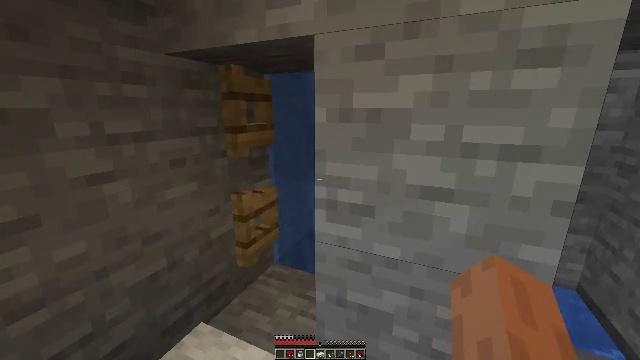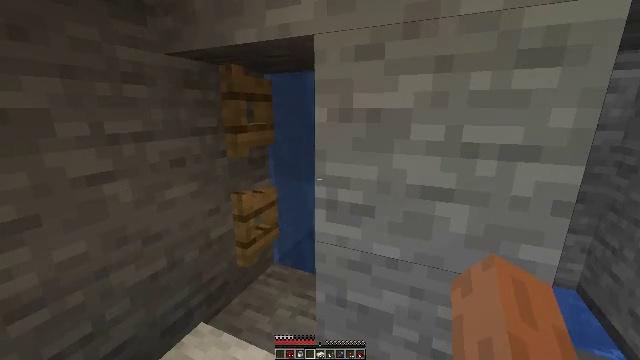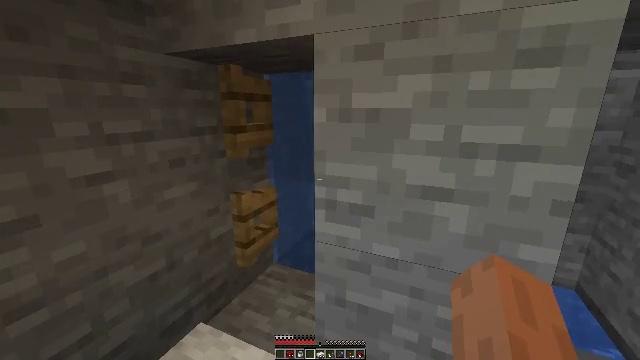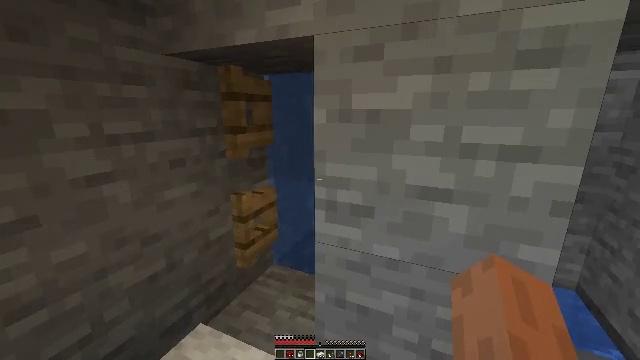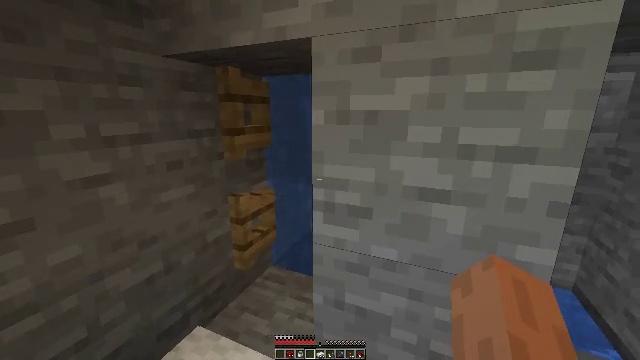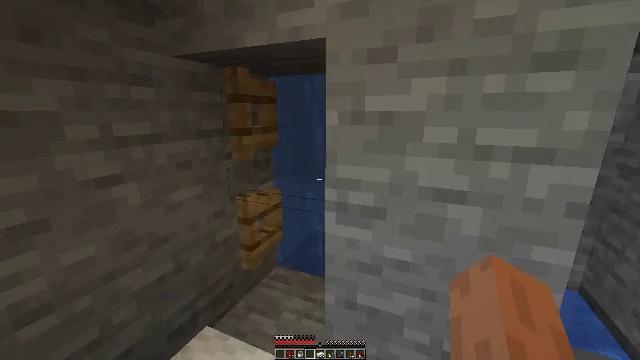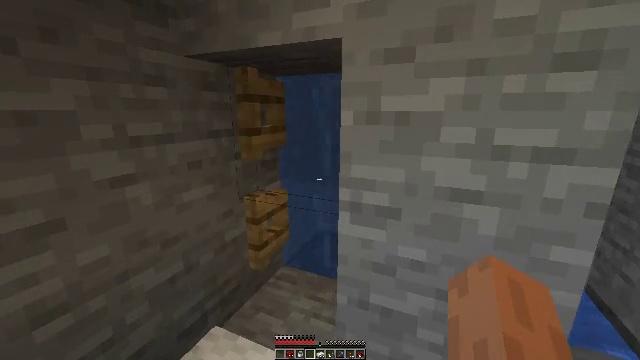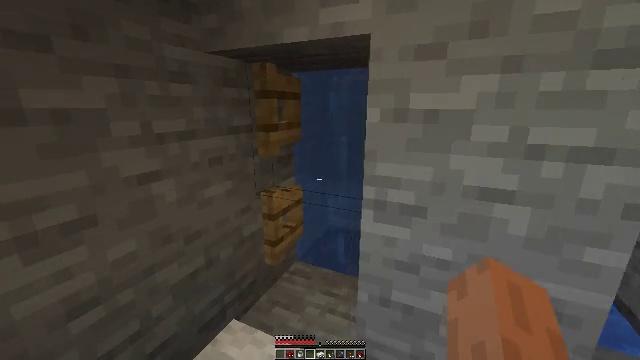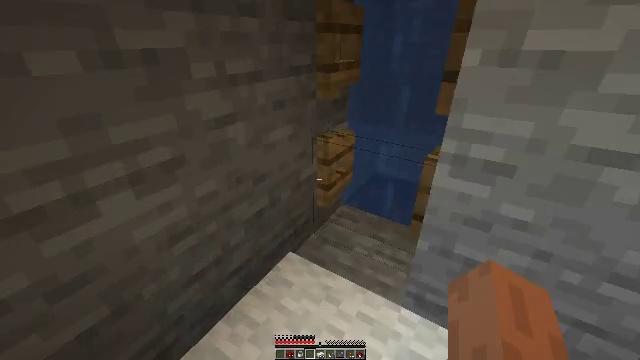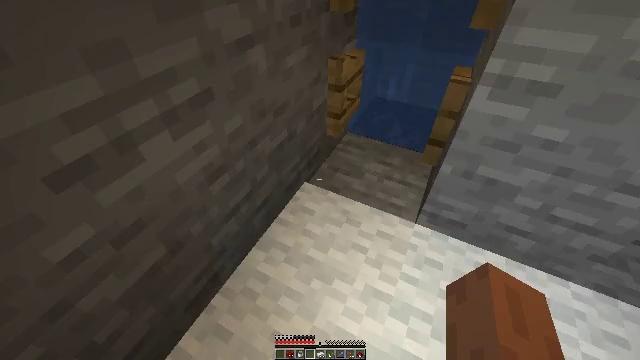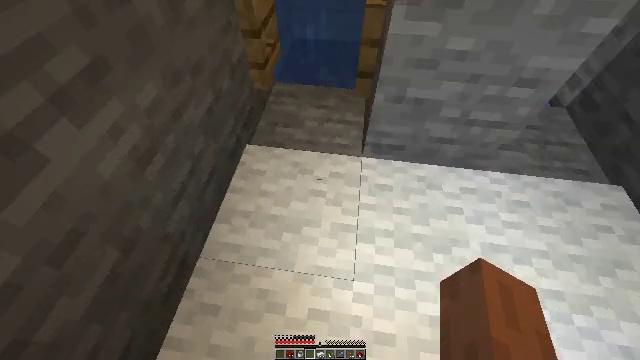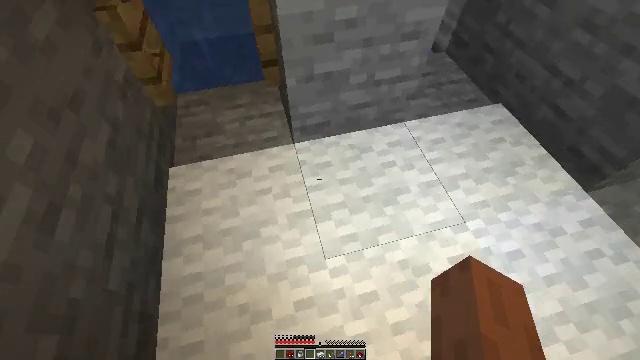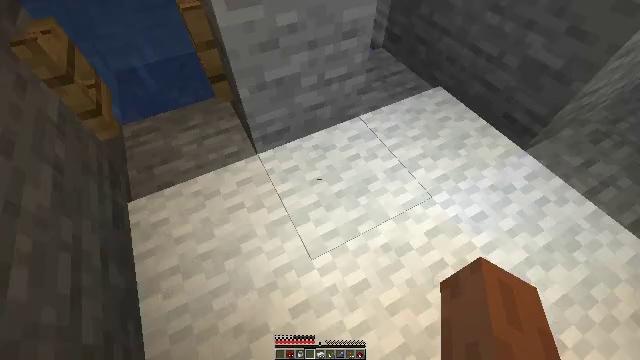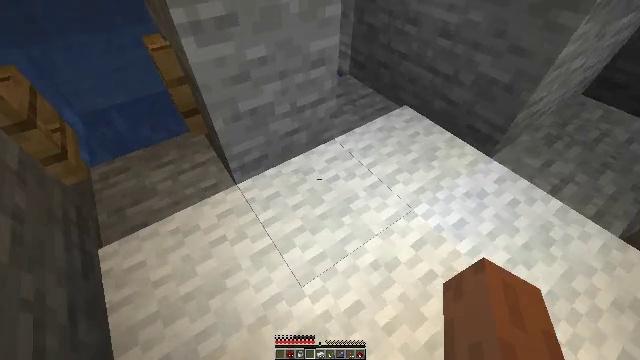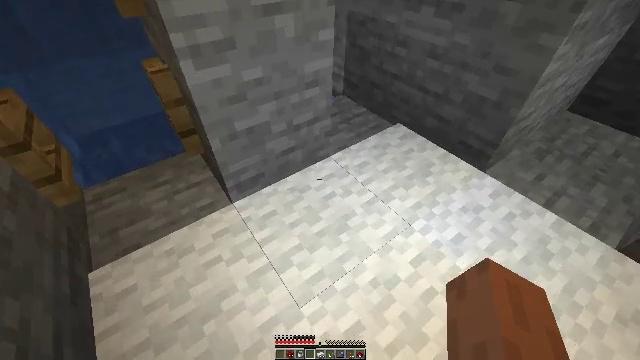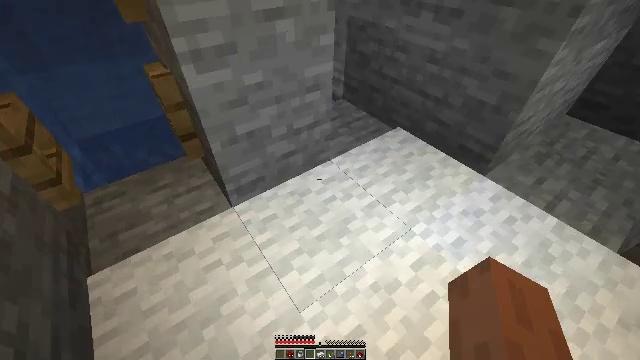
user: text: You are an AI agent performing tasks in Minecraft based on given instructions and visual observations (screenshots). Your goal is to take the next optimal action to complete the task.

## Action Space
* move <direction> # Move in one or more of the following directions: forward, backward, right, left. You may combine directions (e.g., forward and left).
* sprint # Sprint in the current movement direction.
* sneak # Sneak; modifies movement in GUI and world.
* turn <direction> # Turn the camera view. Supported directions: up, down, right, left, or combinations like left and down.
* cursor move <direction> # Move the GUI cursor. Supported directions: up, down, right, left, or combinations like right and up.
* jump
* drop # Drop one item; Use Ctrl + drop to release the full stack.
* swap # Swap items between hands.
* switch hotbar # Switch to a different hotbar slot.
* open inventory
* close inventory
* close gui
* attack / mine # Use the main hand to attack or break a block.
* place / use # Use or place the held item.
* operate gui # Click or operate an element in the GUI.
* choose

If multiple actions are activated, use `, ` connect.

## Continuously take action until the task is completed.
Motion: motion action
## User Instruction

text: Remove an iron ingot from the inventory.
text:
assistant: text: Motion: no_op
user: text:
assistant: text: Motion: no_op
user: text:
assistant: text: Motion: no_op
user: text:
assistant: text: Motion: no_op
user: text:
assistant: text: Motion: move left
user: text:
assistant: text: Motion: move left
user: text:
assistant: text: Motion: move left, turn left and down
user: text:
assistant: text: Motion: move left, turn left and down
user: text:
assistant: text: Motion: turn right and down
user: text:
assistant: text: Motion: turn right and down
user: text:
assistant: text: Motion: turn right and down
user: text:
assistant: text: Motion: turn right and up
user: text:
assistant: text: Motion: turn right and up
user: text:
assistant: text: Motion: turn right and up
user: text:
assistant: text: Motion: no_op
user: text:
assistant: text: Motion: turn up
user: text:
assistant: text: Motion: turn up
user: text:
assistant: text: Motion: move back, turn right and up
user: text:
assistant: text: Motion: move back, turn right and up
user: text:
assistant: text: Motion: move back and move right, turn right and up
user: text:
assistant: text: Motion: move back and move right
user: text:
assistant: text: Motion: move back and move right
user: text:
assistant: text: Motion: move back and move right
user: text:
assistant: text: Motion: move back and move right
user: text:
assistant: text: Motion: move back and move right, turn left and down
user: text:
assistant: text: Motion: move back, turn left
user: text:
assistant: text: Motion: move back, turn left and down
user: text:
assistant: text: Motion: move back, turn left and up
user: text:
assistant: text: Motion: turn left
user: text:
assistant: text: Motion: turn left and up